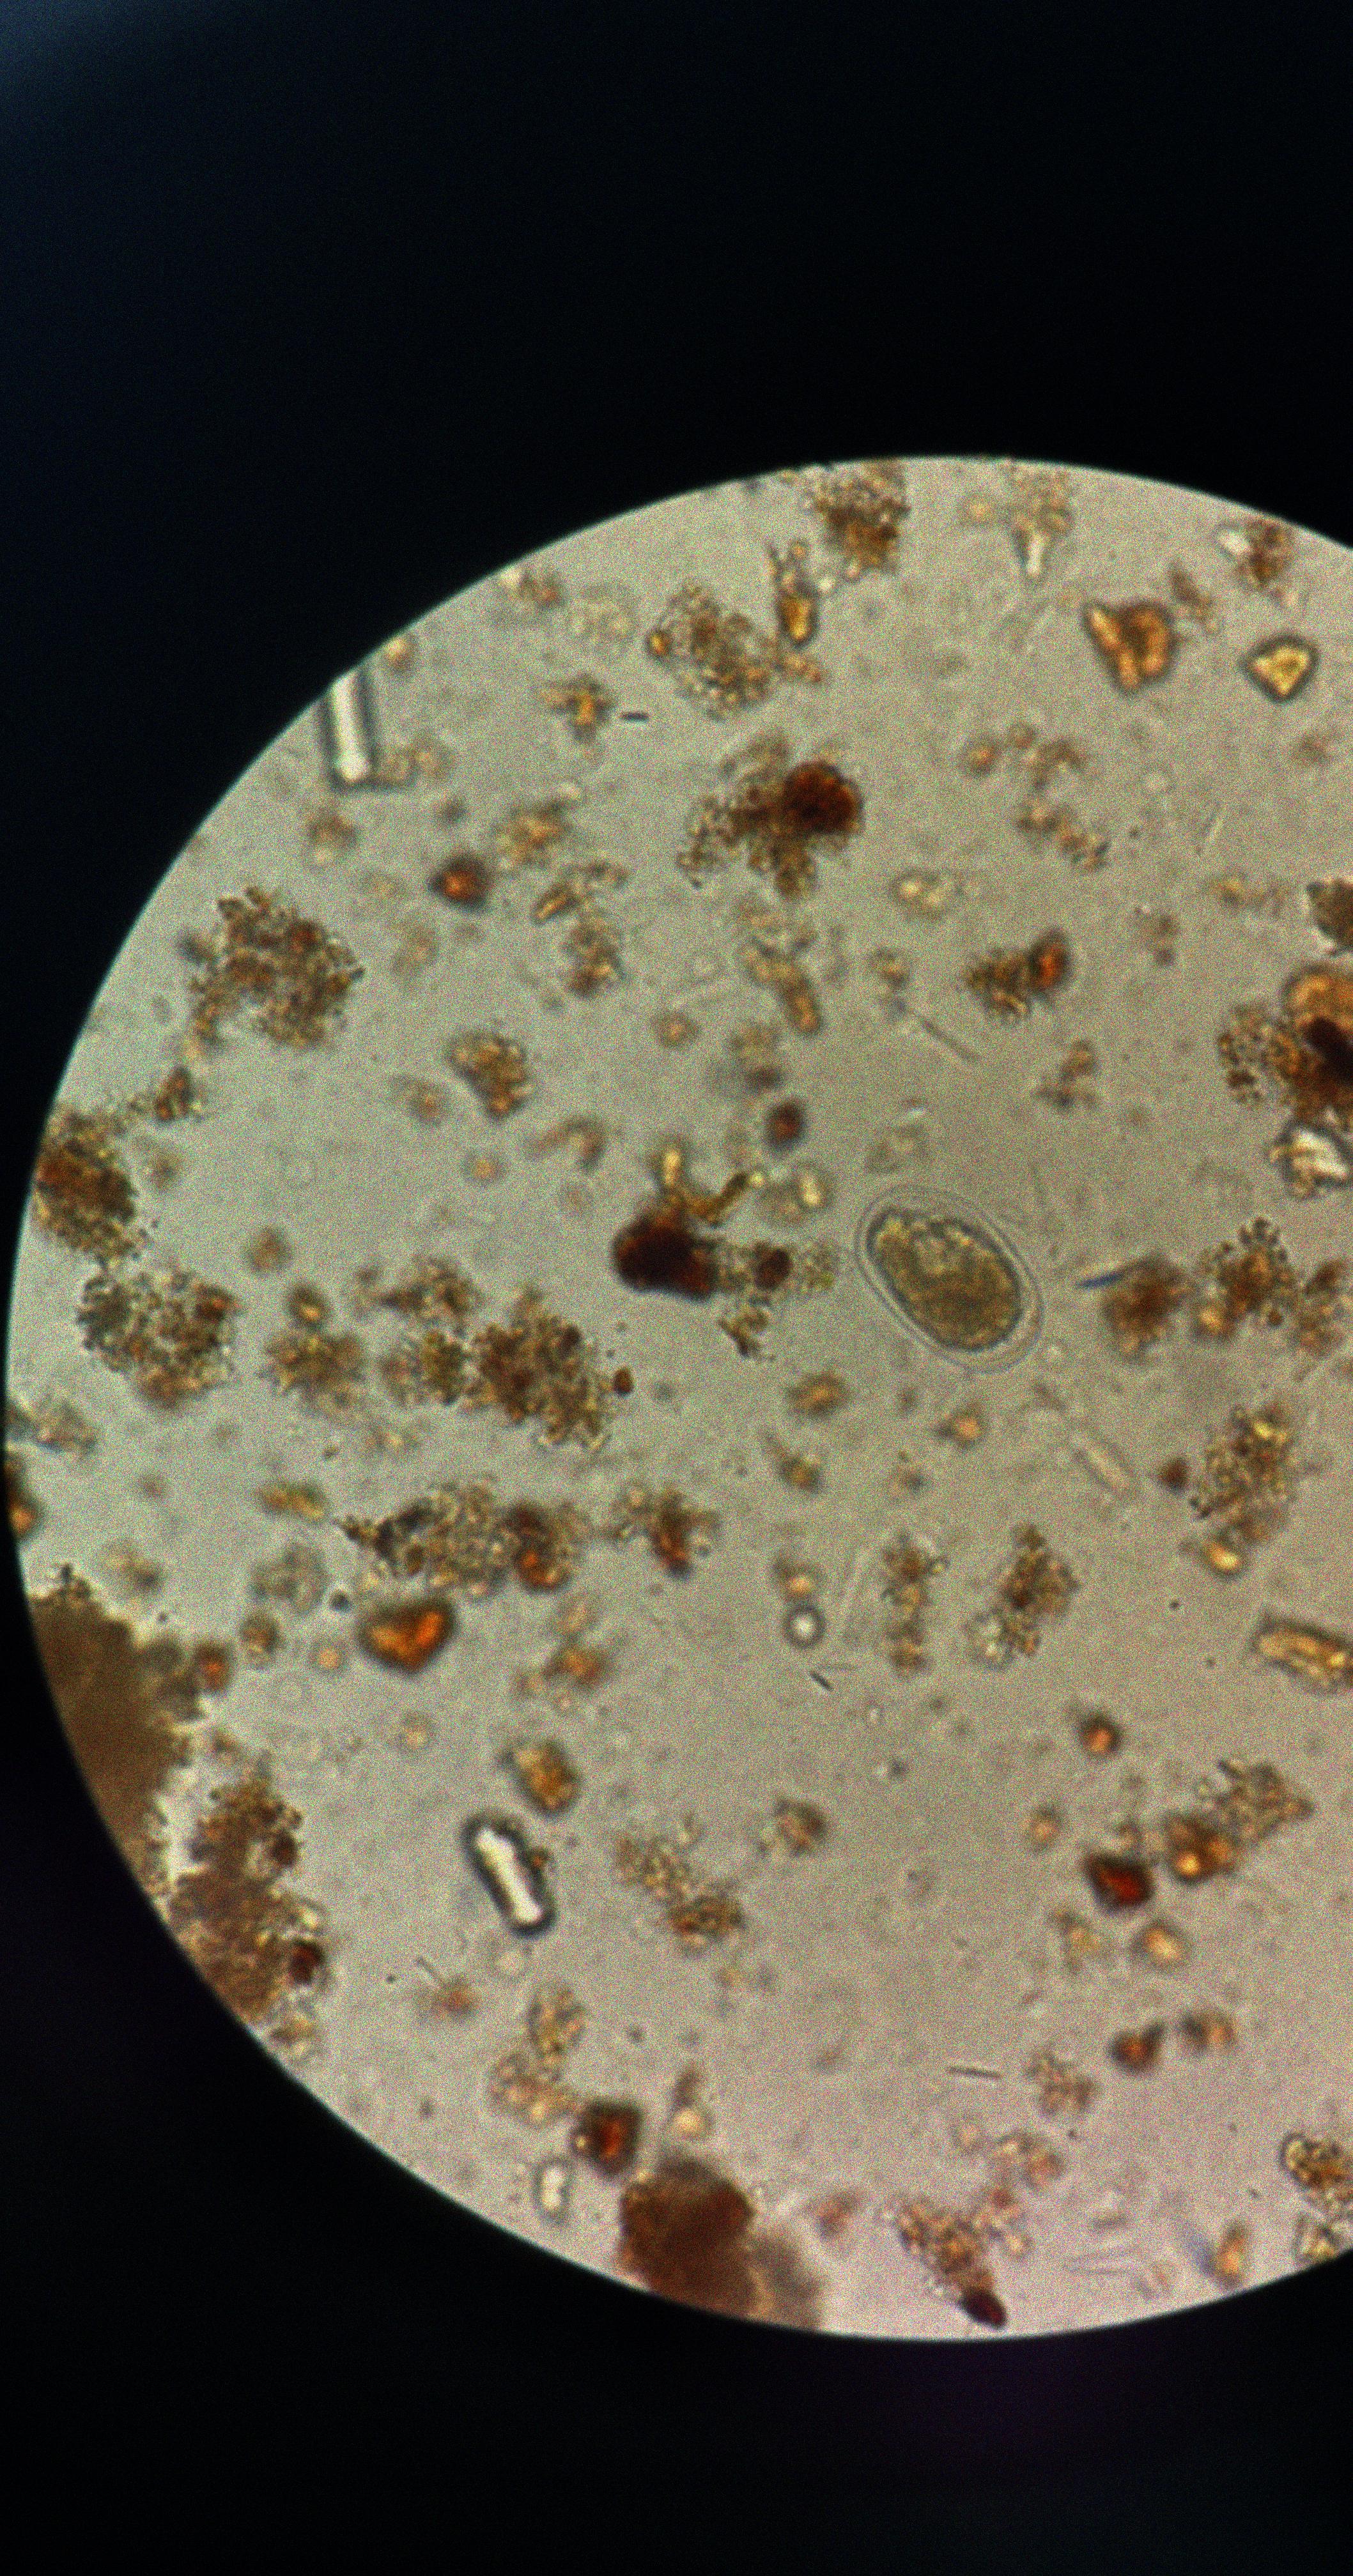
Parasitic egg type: Hookworm egg